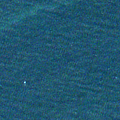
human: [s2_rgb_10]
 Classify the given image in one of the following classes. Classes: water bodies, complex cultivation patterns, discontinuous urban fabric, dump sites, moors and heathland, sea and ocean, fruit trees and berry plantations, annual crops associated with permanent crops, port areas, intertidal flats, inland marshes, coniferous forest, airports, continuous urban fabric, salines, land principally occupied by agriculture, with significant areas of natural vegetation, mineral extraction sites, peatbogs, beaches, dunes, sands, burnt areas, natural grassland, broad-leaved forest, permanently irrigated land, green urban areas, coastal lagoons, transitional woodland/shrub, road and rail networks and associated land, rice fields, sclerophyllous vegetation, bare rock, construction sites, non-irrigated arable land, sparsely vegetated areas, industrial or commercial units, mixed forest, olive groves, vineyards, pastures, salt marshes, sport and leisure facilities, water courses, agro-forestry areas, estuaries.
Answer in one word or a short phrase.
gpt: sea and ocean